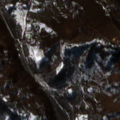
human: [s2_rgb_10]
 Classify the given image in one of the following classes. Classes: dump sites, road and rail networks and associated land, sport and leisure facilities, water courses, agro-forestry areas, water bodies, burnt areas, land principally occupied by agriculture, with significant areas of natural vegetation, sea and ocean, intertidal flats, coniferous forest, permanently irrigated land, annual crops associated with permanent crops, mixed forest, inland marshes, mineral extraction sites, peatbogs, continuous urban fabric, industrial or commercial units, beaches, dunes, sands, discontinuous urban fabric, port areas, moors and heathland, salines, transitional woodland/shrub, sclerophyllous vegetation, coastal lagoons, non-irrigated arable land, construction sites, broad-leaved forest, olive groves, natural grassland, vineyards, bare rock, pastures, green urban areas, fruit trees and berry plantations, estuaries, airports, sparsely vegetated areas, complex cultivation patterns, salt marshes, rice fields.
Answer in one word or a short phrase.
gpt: complex cultivation patterns, broad-leaved forest, transitional woodland/shrub